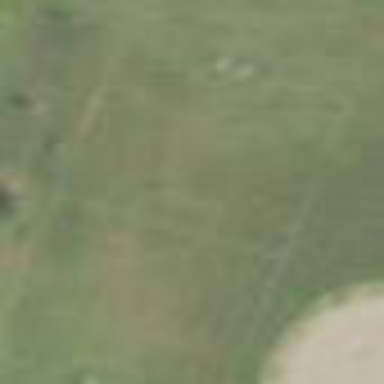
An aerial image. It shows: Soccer pitch for leisureland activities.